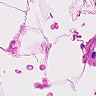
Metastatic tissue present: no